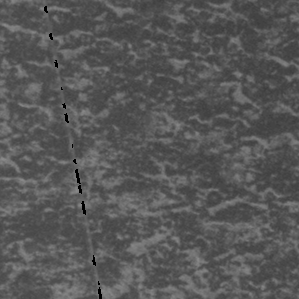
Label: frost